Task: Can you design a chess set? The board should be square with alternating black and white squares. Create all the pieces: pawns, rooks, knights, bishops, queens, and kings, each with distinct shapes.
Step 1150:
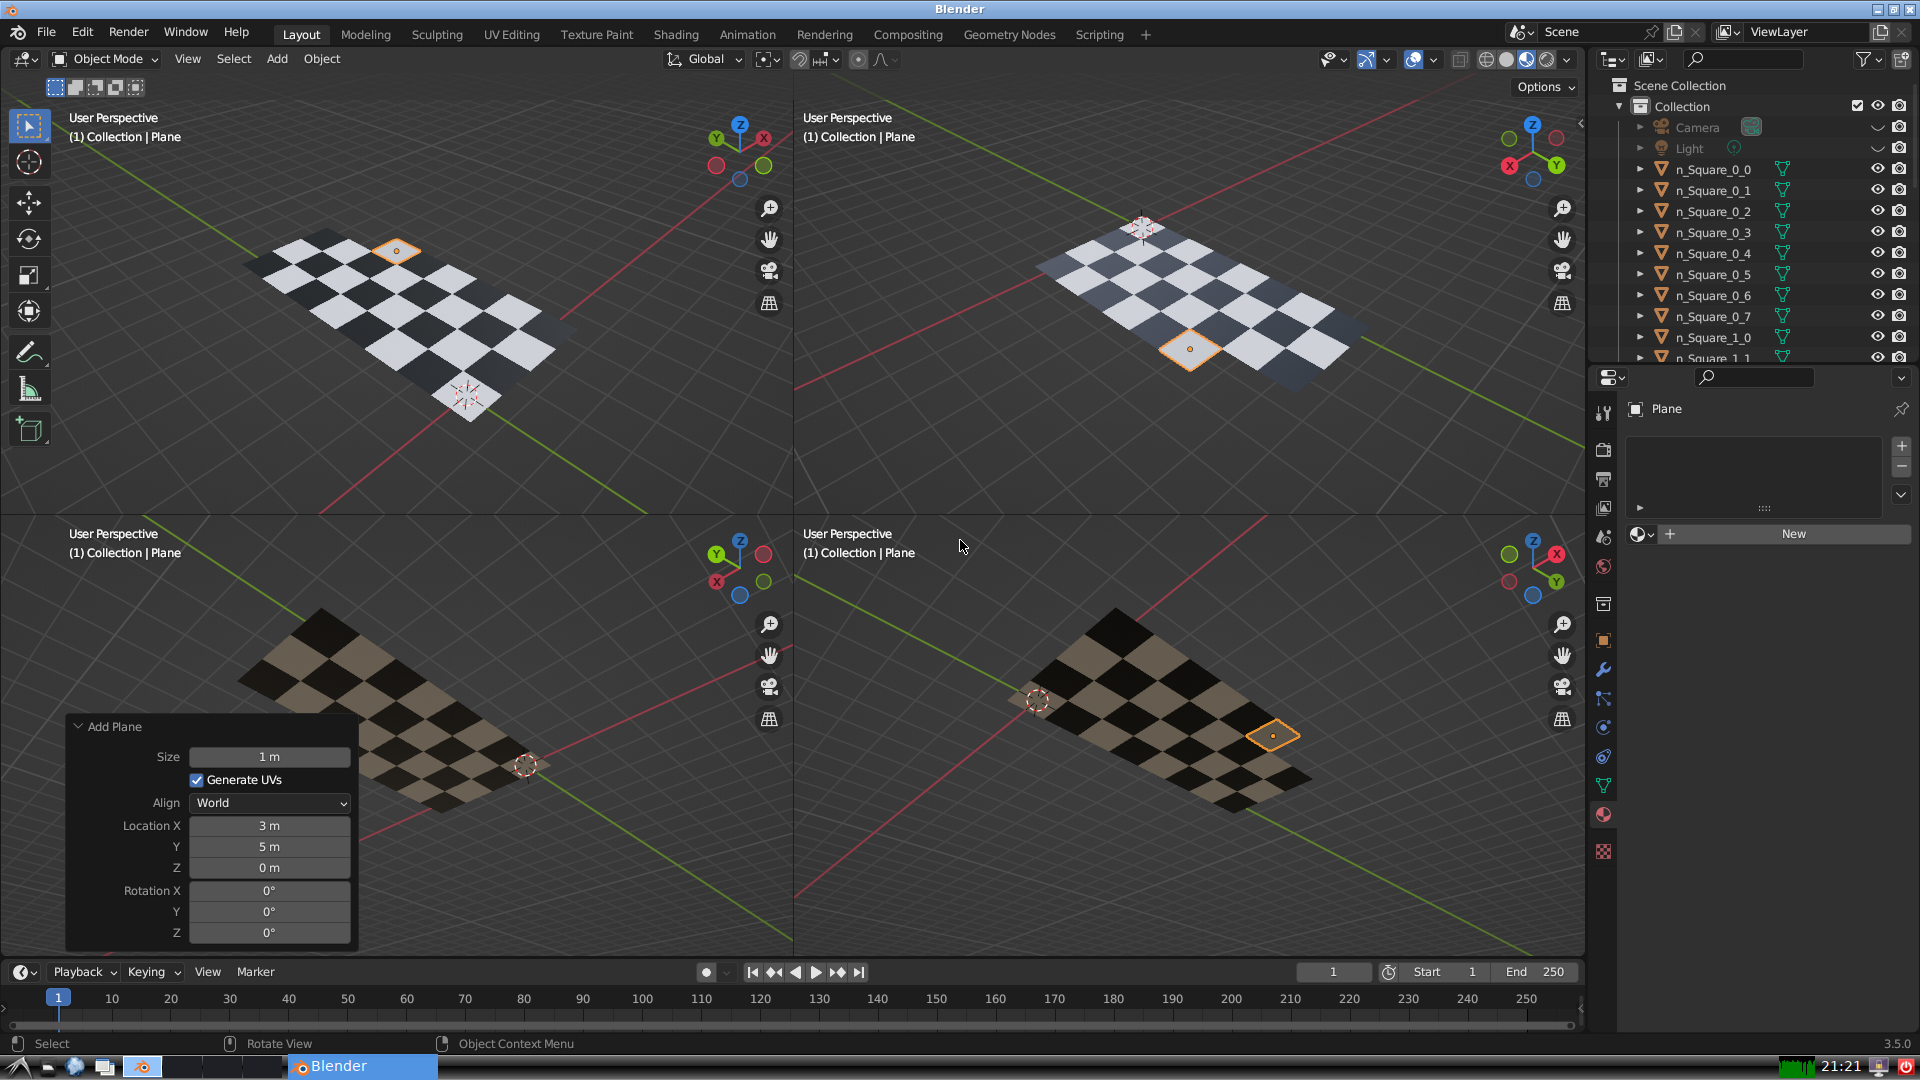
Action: {"key_press": ['Ctrl, Home']}